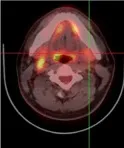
Videography results of relapsed/refractory Burkitt's lymphoma with TP53 mutations. (D) The latest PET.
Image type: radiology (pet)